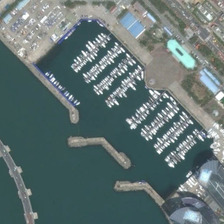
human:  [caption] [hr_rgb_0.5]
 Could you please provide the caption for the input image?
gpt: many boats are in a port near some buildings .

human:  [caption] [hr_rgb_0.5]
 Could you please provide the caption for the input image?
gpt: many boats are in a port near some buildings .

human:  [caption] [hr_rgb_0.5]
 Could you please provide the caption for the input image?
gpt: many boats are in a port near some buildings .

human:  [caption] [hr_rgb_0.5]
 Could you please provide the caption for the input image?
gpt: many boats are in a port near some buildings .

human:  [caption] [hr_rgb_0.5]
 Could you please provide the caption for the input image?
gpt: many boats are in a port near some buildings .